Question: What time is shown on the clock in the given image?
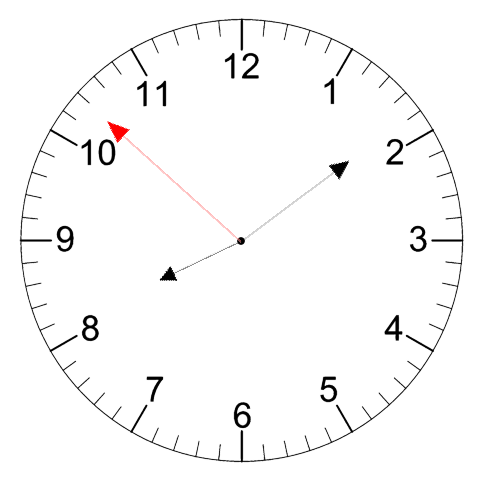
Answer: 08:08:52